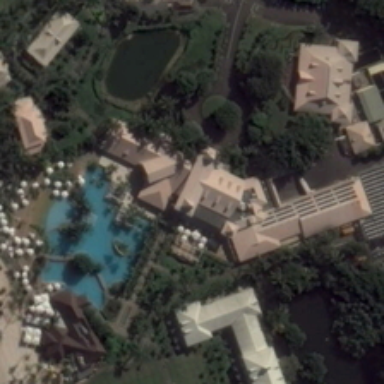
A villa with swimming pools and ponds .